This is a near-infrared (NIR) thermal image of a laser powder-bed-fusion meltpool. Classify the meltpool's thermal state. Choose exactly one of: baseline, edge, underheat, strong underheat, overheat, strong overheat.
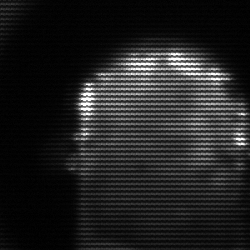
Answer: baseline